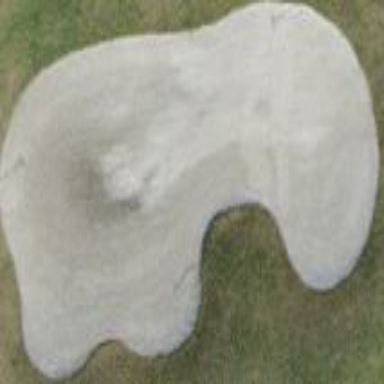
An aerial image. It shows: Sand bunker on golf course.